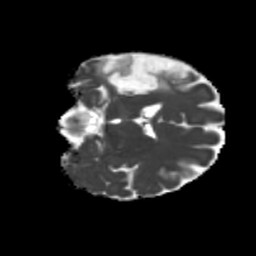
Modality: MD
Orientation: coronal
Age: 36
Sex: female
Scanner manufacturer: siemens
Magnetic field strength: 3 T
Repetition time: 5.25 s
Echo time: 0.08 s